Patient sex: M
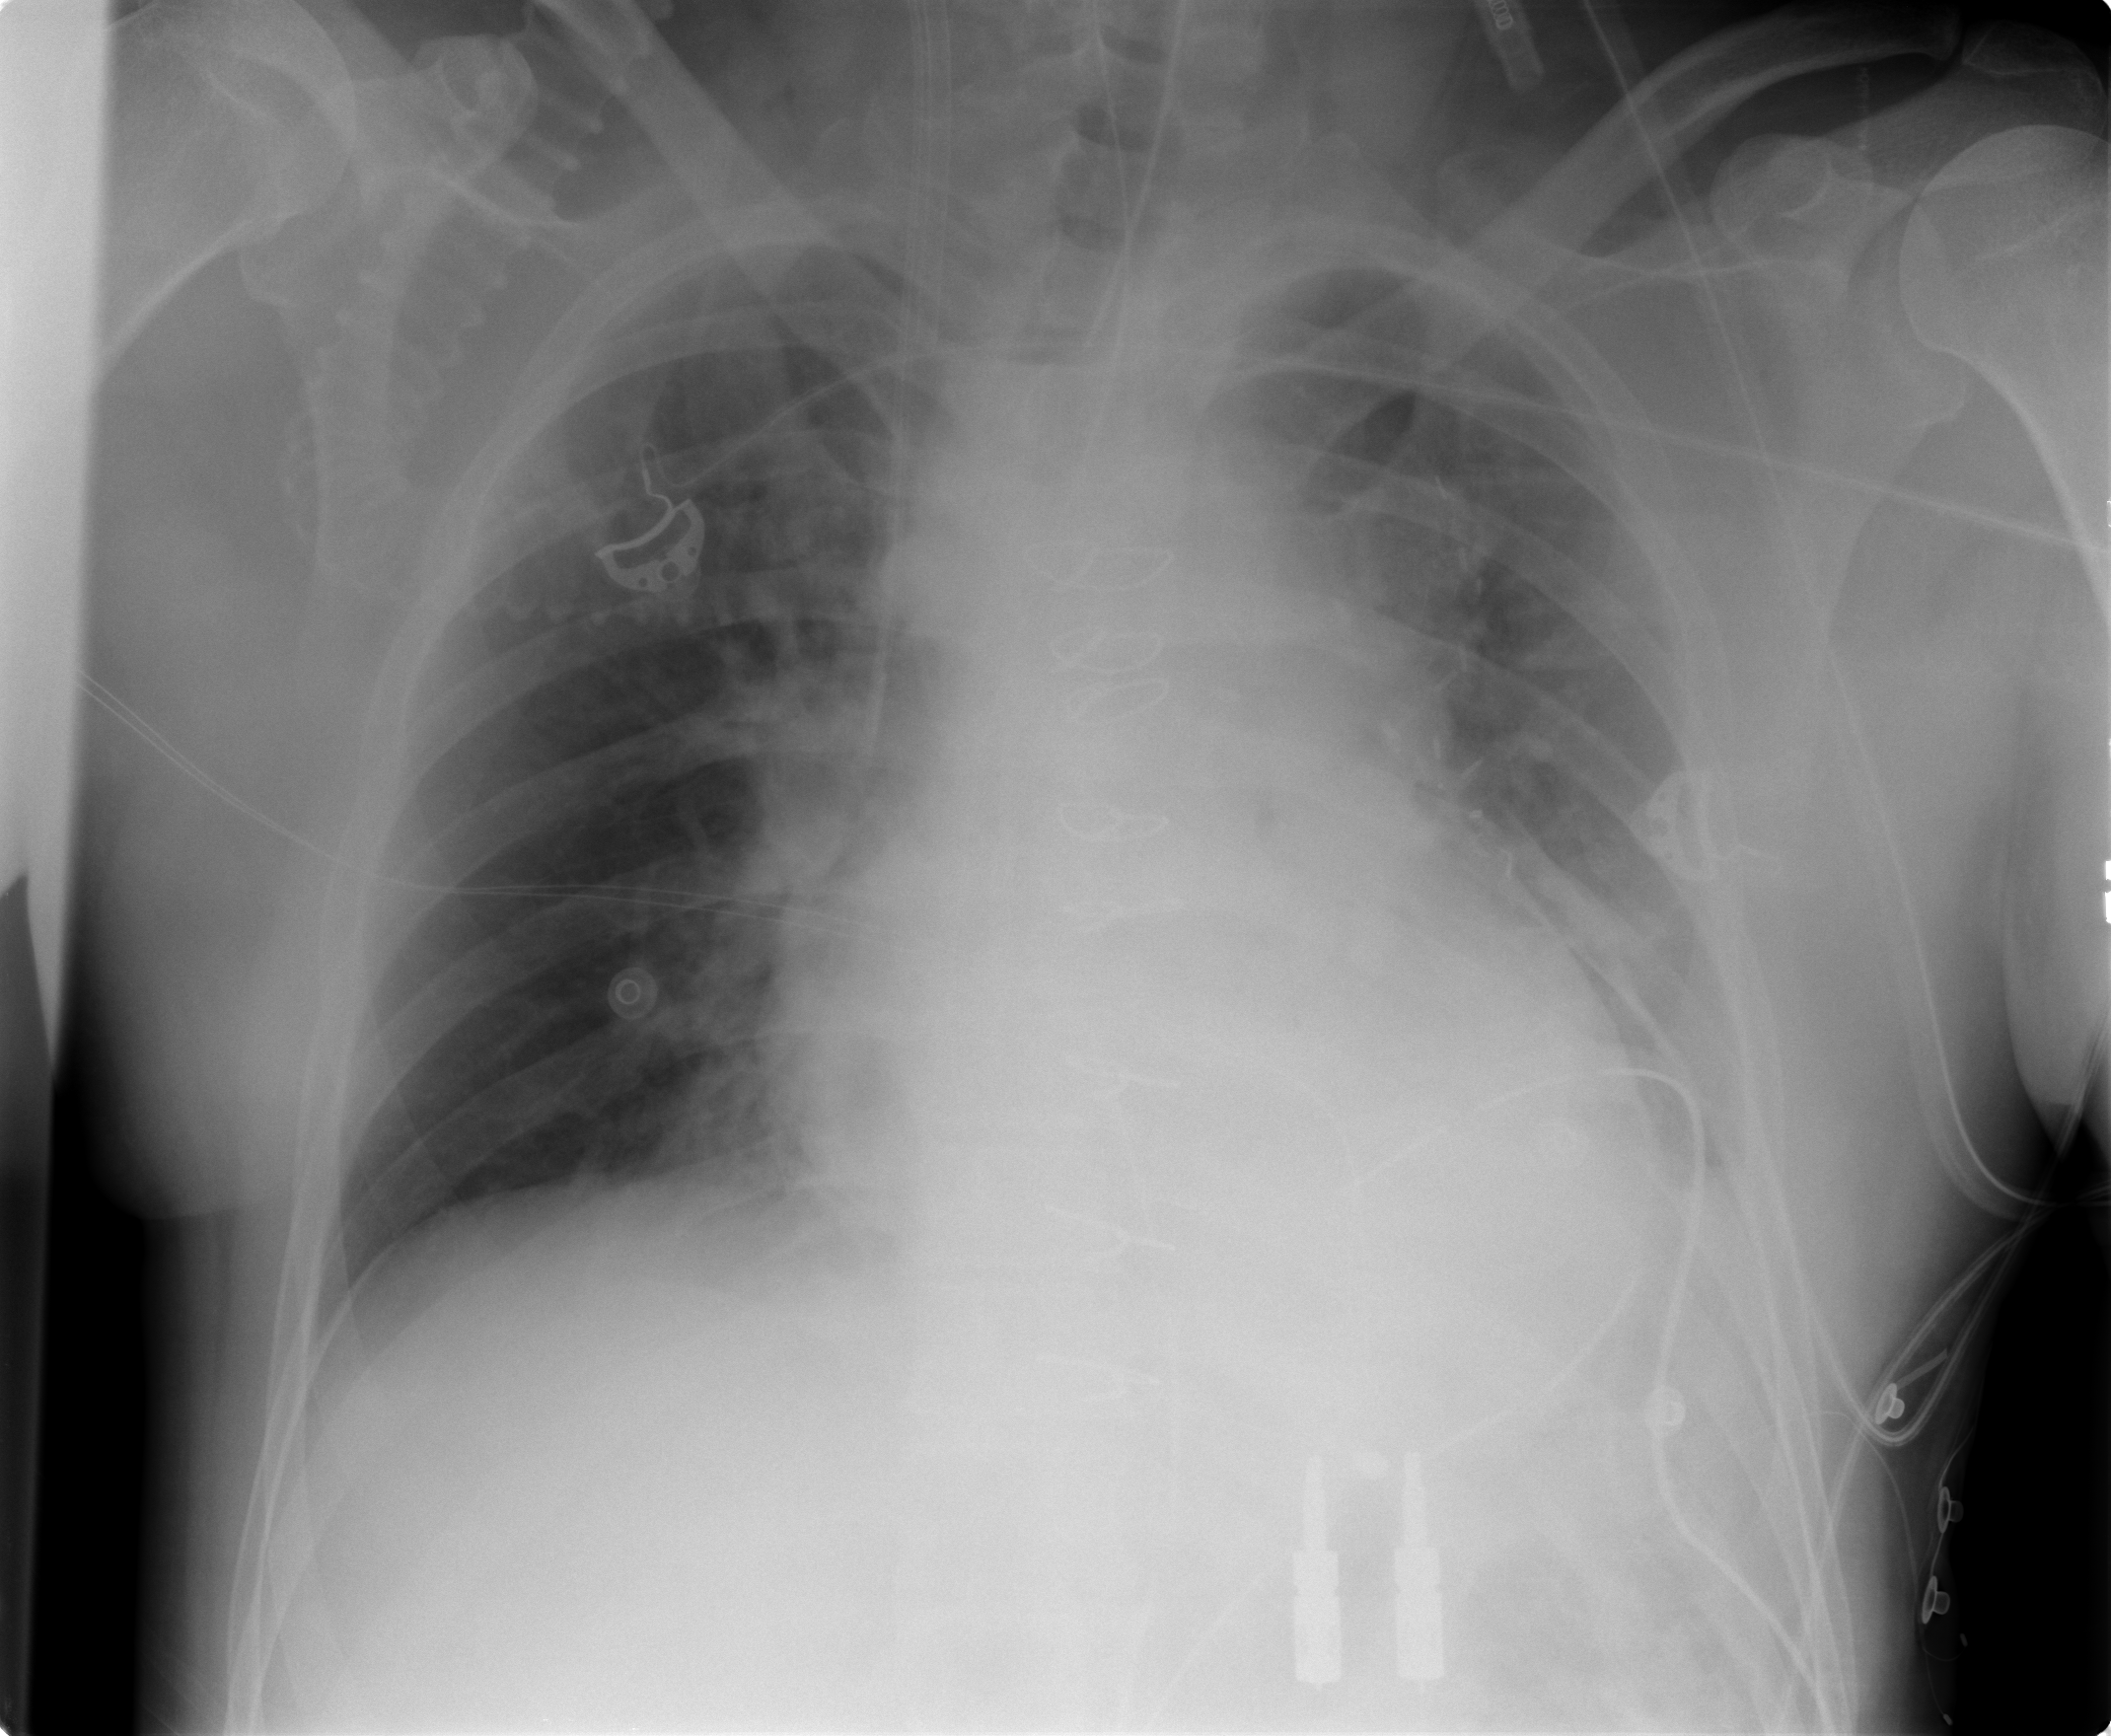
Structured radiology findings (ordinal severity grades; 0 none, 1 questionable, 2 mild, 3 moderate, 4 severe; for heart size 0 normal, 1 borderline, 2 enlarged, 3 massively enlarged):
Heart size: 1
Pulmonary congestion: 0
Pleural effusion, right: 0
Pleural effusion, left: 2
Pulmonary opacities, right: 0
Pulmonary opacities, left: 0
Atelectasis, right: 0
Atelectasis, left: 2